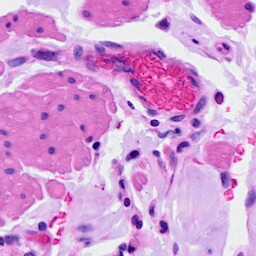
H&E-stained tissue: Ovarian